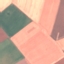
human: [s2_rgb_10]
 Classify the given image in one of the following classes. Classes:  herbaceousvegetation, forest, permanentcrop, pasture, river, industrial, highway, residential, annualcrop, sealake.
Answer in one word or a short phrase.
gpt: AnnualCrop